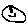
Label: smiley face